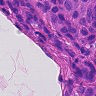
Metastatic tissue present: yes